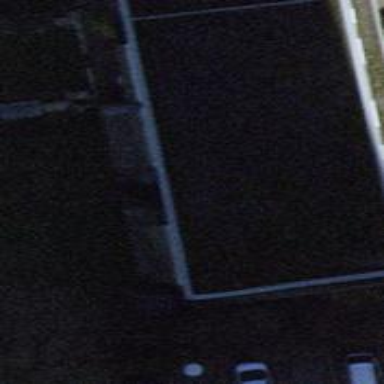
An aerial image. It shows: Flat-roofed house.